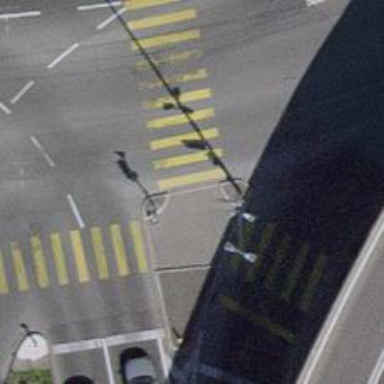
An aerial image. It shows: Kerb barrier.